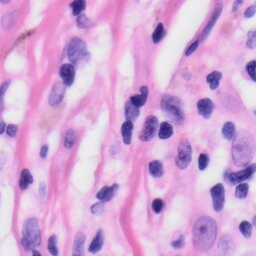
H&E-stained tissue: Skin